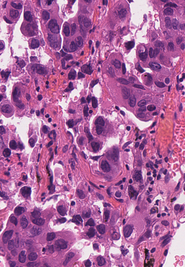
Tumor epithelial tissue: yes
Tumor-associated stroma tissue: yes
Normal tissue: no